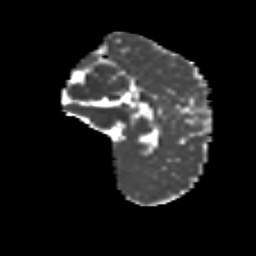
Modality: MD
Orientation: sagittal
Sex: female
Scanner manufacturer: siemens
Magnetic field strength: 3 T
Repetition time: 5 s
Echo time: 0.071 s